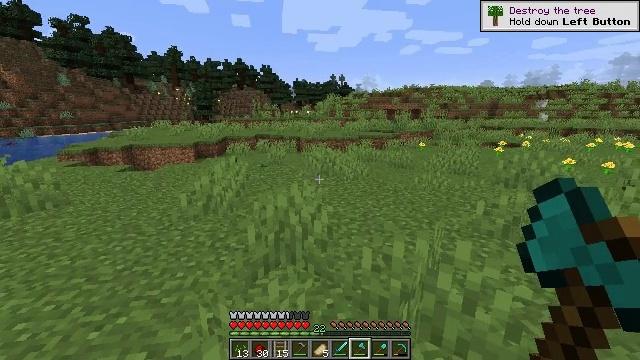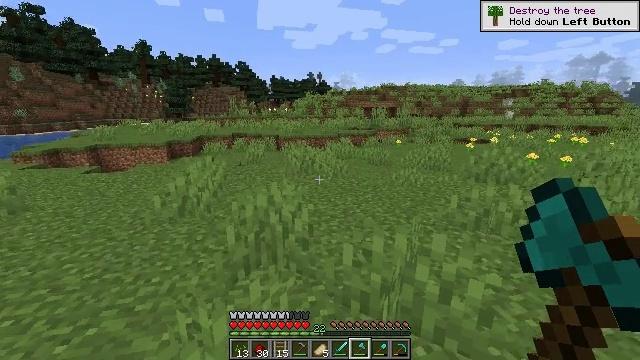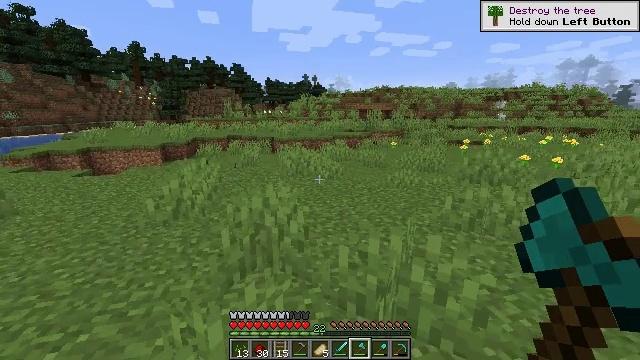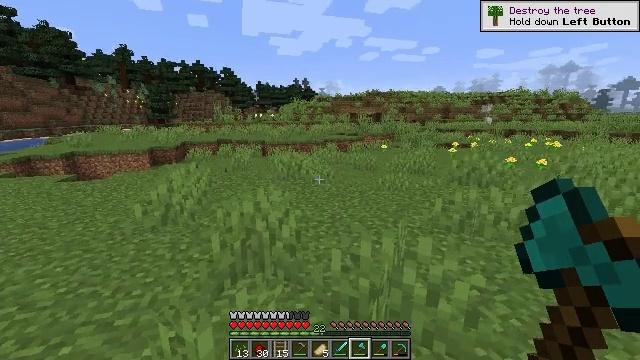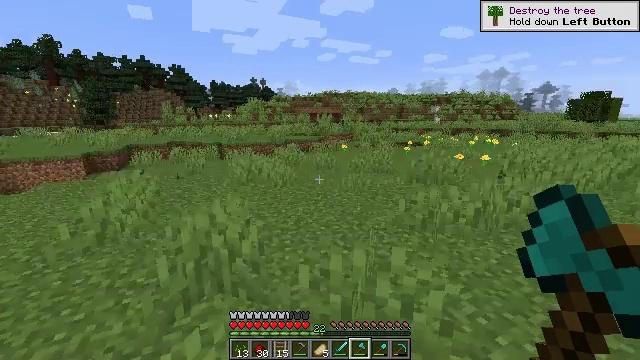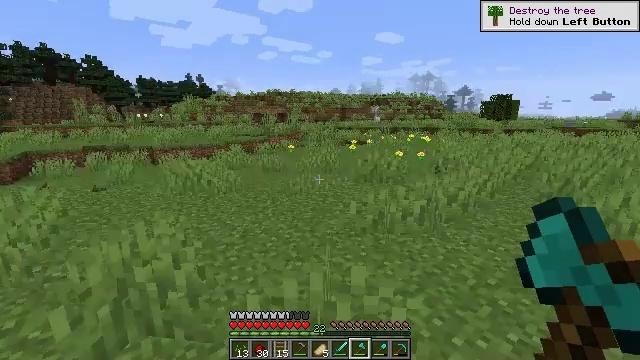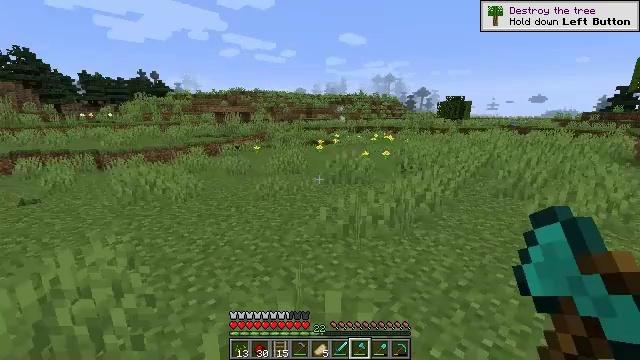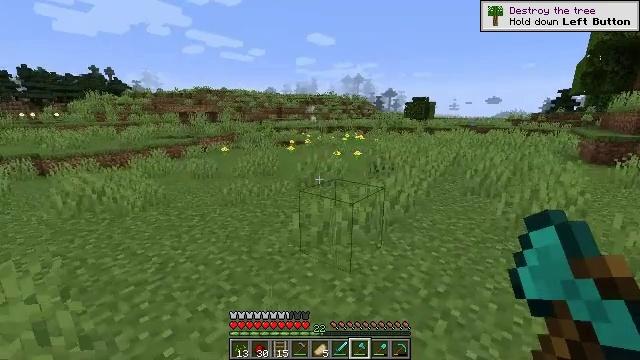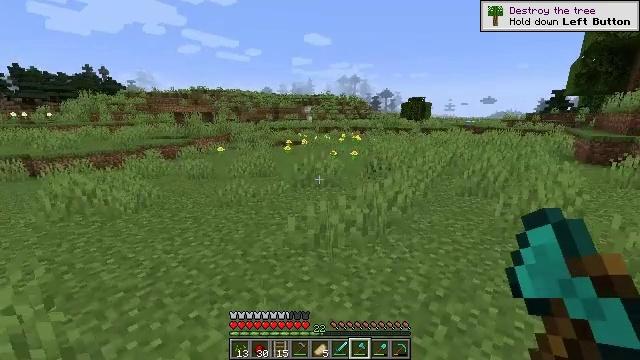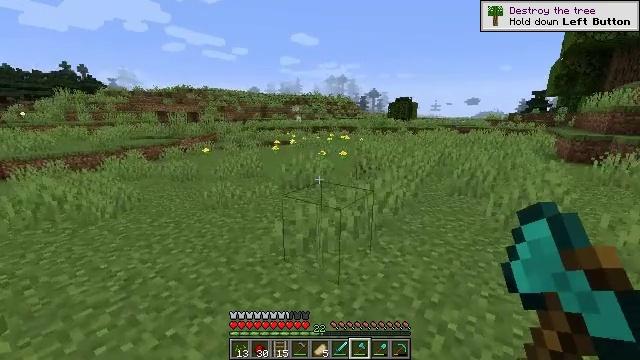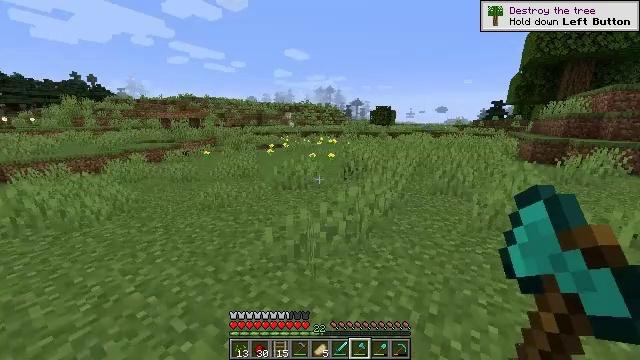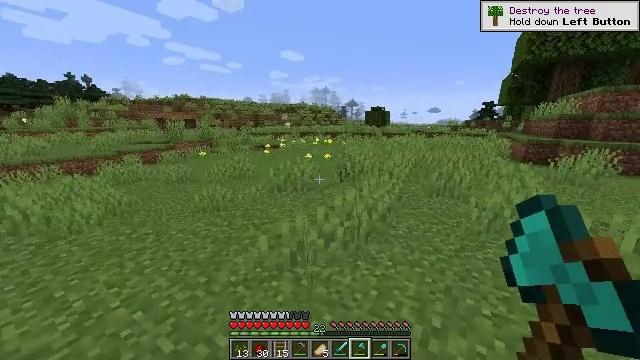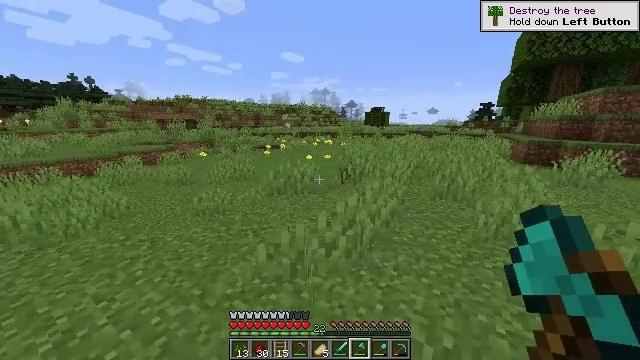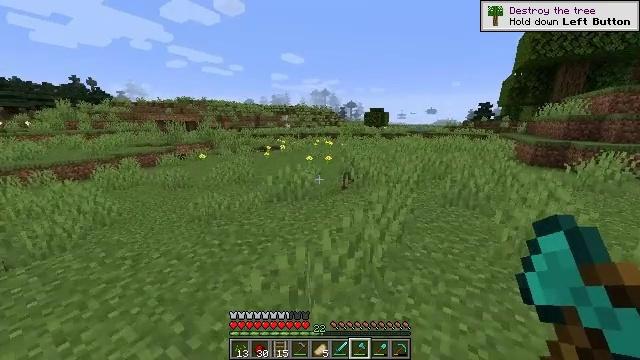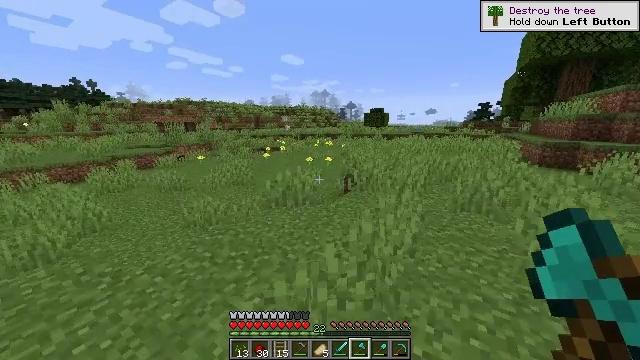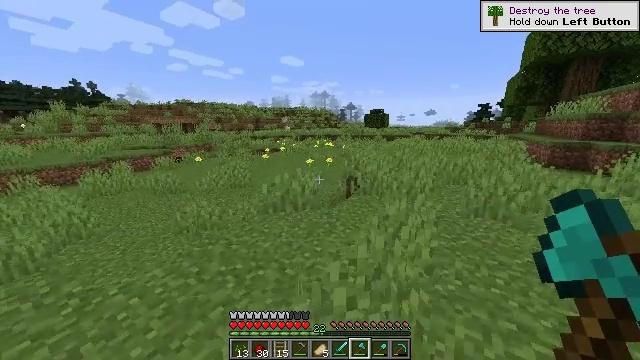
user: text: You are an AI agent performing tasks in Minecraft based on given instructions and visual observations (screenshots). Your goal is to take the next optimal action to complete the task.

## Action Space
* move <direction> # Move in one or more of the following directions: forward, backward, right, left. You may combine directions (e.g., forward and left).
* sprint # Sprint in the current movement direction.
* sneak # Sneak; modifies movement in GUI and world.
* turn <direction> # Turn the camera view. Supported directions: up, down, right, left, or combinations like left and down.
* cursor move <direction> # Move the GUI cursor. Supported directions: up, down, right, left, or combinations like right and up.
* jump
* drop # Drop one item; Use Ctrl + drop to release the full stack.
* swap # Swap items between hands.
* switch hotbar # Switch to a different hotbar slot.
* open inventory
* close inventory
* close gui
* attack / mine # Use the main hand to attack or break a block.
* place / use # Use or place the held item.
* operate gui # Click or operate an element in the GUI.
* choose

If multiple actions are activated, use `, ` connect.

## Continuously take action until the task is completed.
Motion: motion action
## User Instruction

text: Hunt a sheep.
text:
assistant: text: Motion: turn right
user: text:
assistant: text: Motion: turn right
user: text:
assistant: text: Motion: move forward, turn right
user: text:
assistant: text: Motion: move forward, turn right
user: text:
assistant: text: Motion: move forward, turn right
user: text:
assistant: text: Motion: move forward, turn right
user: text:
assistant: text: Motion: move forward, turn right
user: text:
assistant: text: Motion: move forward, sprint
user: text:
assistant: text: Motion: move forward, sprint, turn right
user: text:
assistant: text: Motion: move forward, sprint, turn right
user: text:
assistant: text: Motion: move forward, sprint, turn right
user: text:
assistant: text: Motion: move forward, sprint
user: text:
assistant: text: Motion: move forward
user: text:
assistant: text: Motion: move forward
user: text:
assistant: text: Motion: move forward
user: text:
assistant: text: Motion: move forward
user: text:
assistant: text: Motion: move forward
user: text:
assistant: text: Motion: move forward
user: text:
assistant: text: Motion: move forward, turn left and down
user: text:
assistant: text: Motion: move forward, turn left
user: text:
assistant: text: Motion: move forward, turn left
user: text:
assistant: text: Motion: move forward, sprint, turn left
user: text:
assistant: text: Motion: move forward, sprint, turn left
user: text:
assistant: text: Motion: move forward, sprint
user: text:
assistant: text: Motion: move forward, sprint
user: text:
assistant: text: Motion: move forward, sprint
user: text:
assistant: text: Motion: move forward
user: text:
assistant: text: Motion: move forward
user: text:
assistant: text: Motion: move forward
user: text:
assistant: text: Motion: move forward